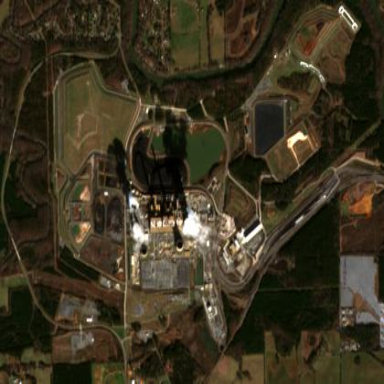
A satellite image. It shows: Industrial area with coal-powered plant.